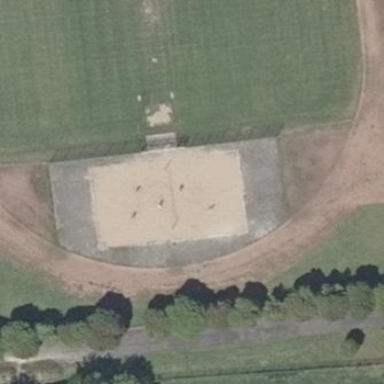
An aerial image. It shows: Sandy pitch for beach volleyball.